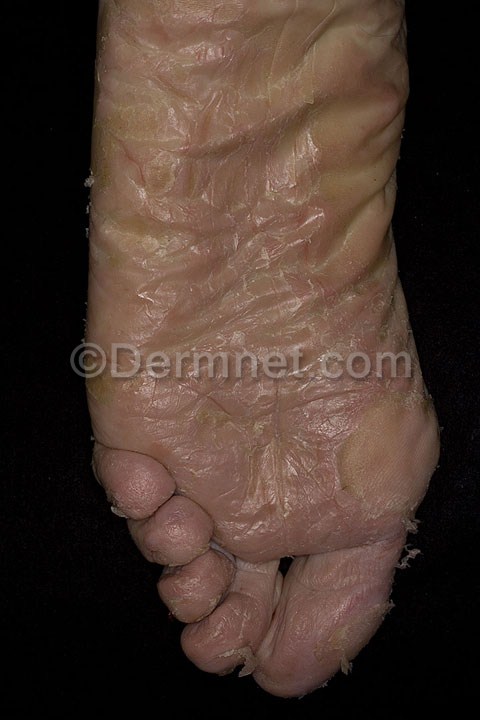
Disease: Eczema Photos